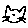
Label: cat